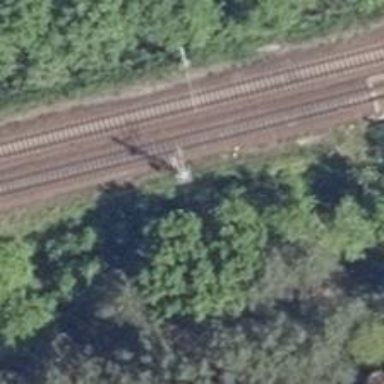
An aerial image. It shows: Milestone along the railway with catenary mast.